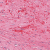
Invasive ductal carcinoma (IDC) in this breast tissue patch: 0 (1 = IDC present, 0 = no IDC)